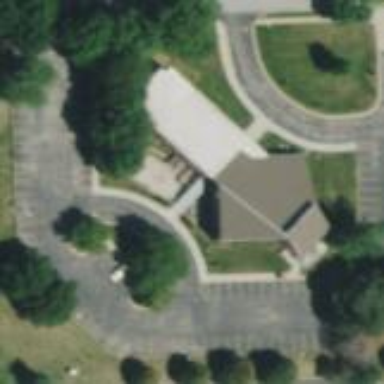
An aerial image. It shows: Building serving as place of worship.